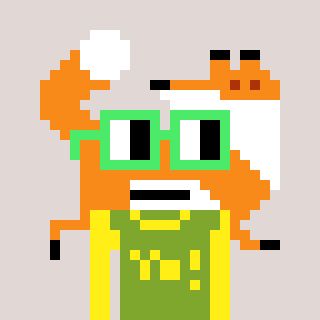
a pixel art character with square light green glasses, a fox-shaped head and a slimegreen-colored body on a warm background